Field crop: maize
Growth stage: 2
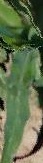
Species: maize